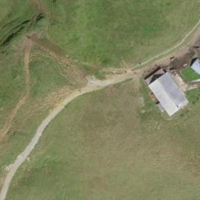
EUNIS habitat code: 26
Species observed at this site:
Veronica serpyllifolia
Gentianella campestris